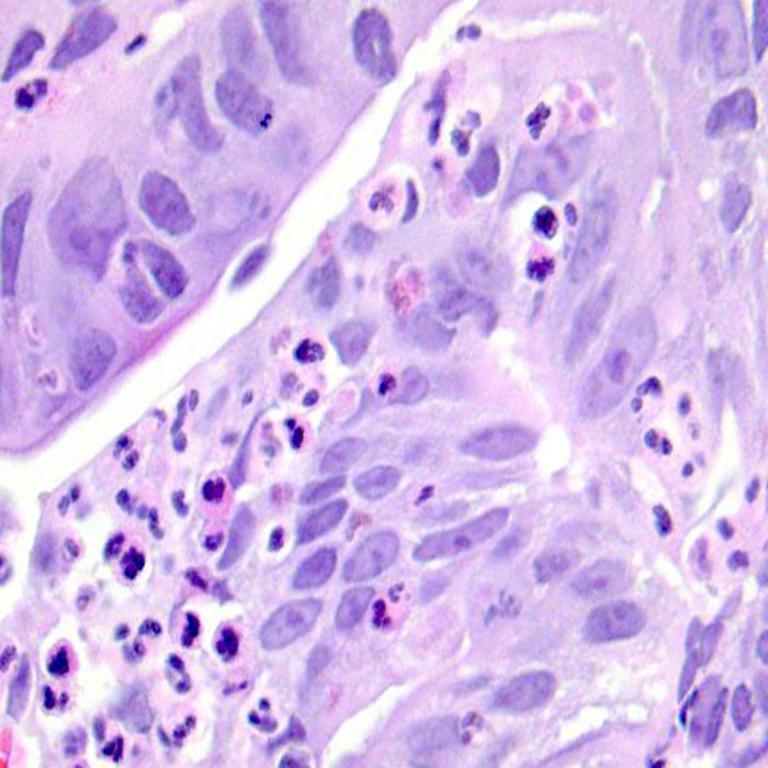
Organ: colon
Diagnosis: adenocarcinomas